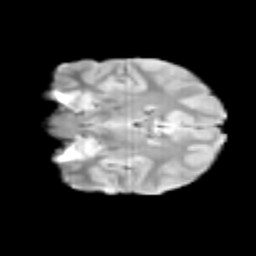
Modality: T2w
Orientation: coronal
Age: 9
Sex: male
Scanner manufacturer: siemens
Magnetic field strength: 3 T
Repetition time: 3.8 s
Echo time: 0.07 s